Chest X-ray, PA view. Patient: 57 years old, sex M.
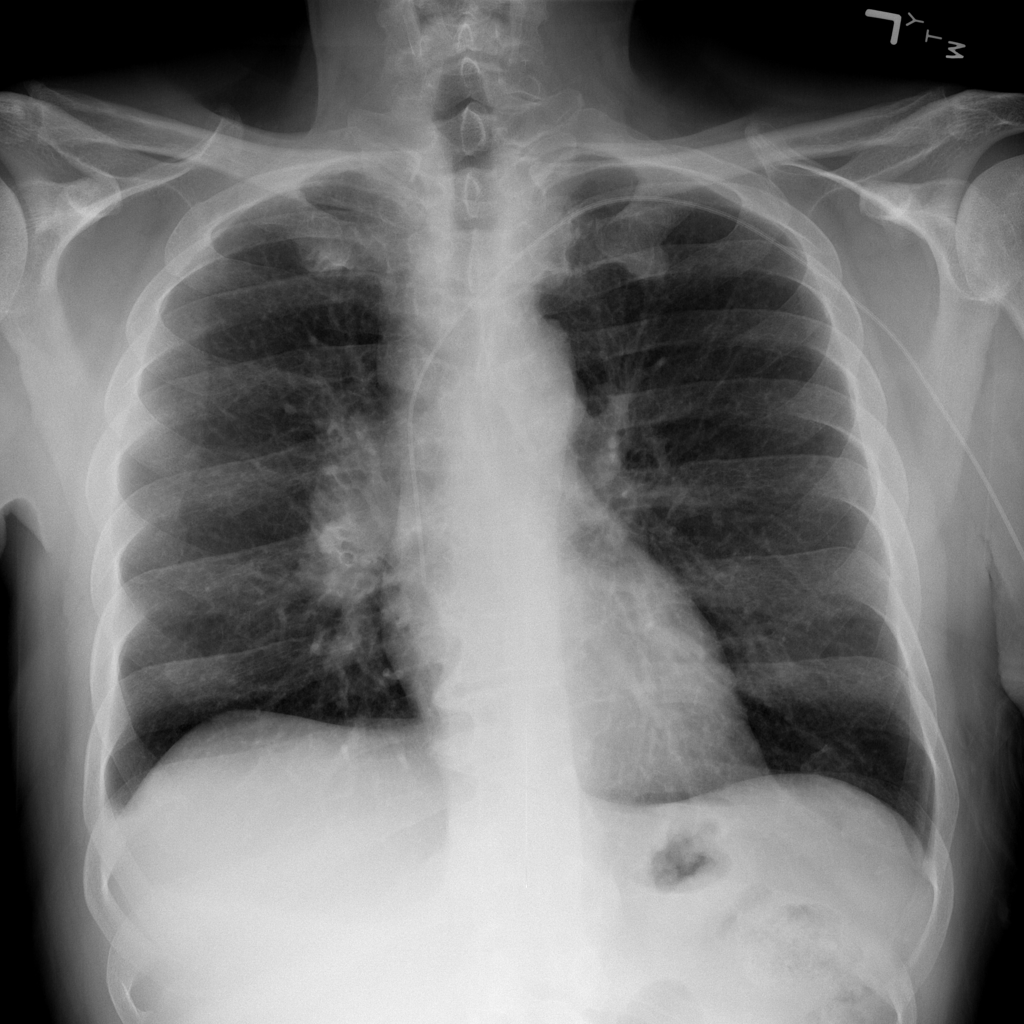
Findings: No Finding